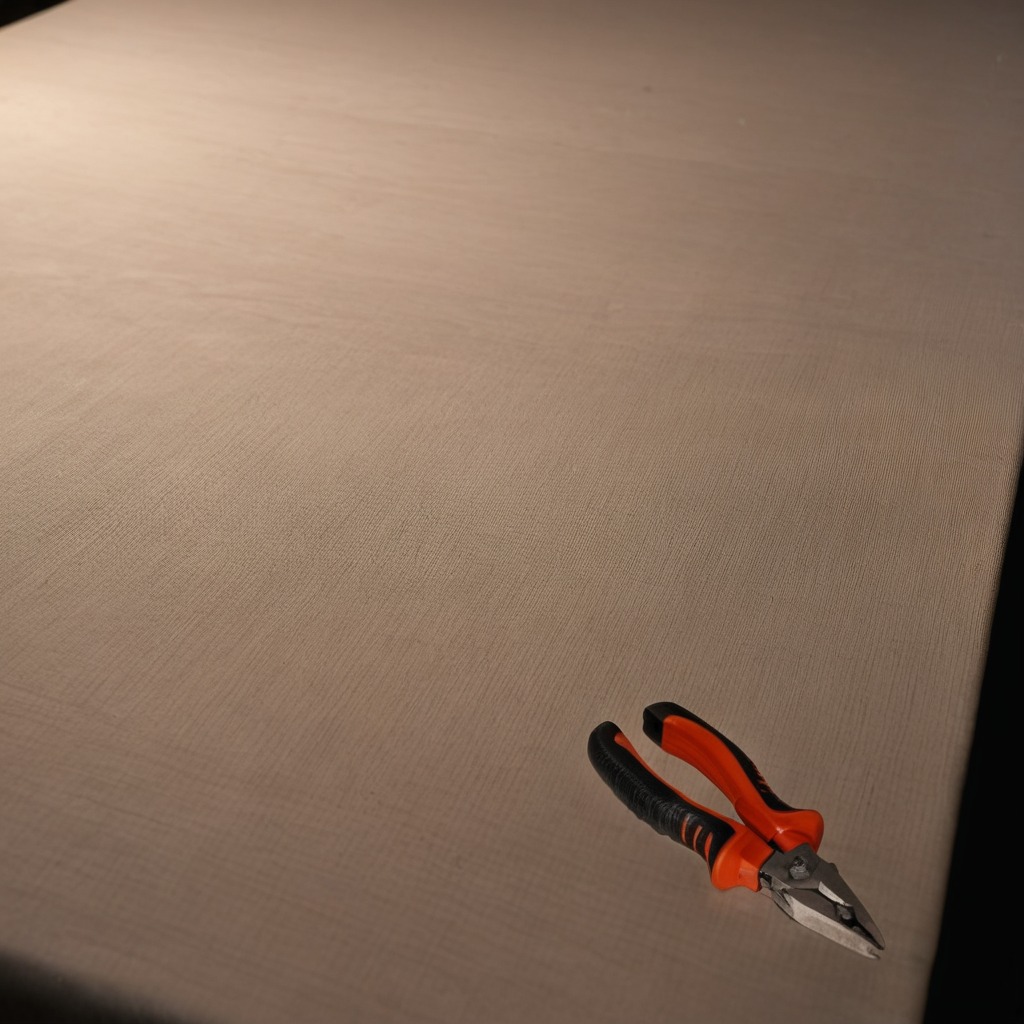
A plier lying on the wooden table.